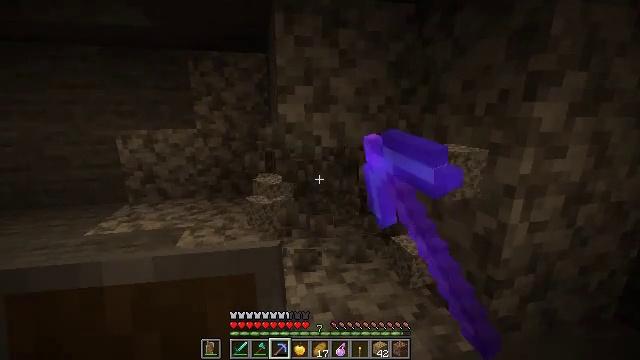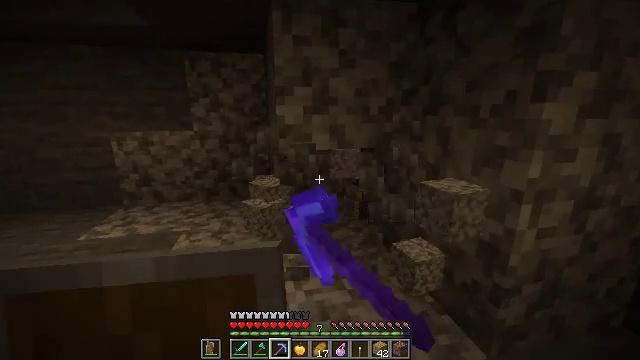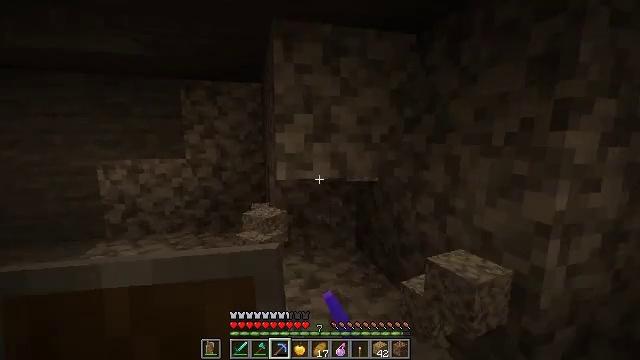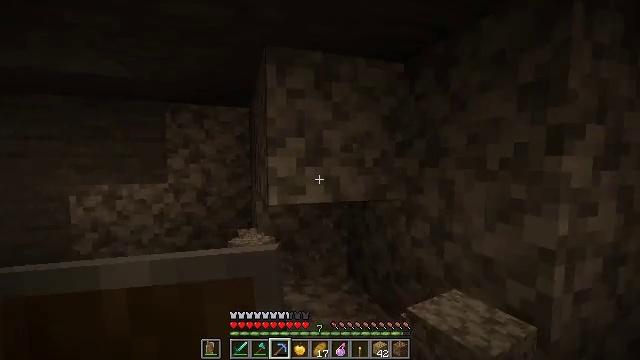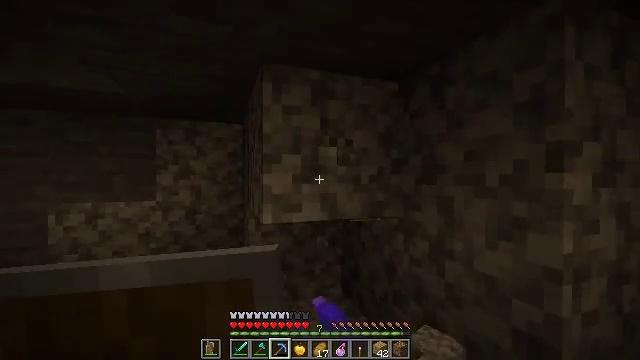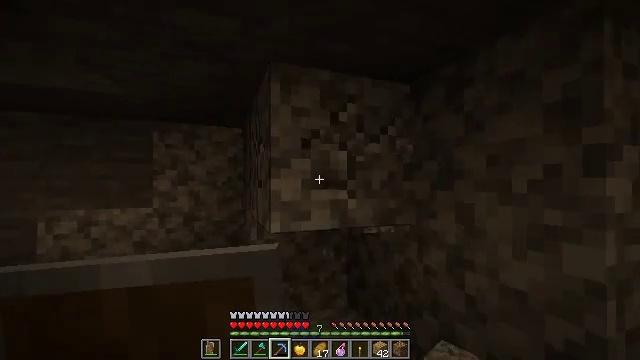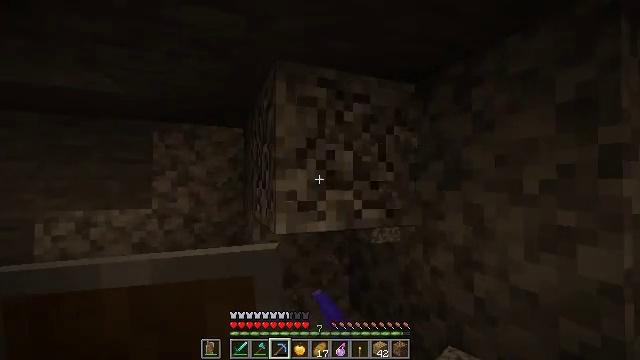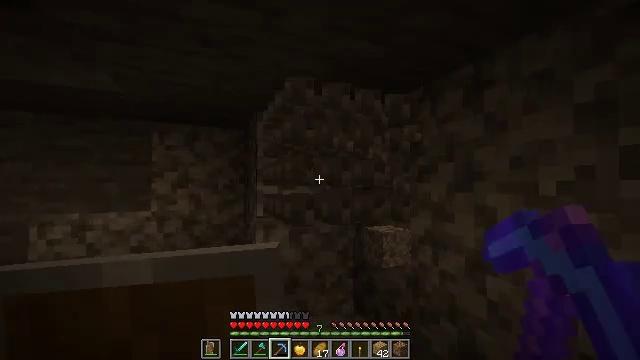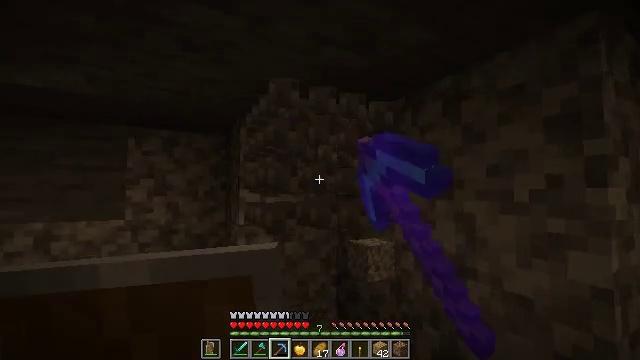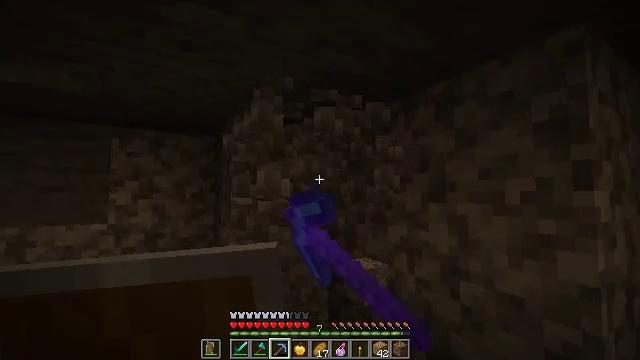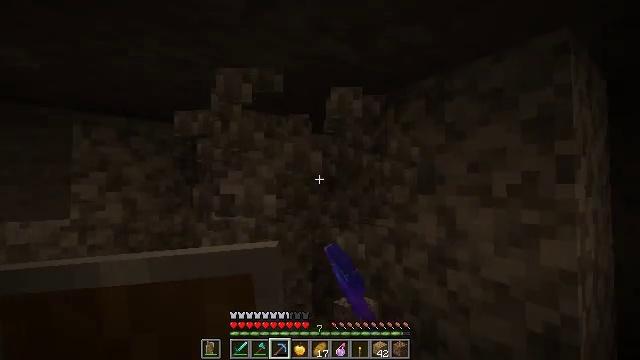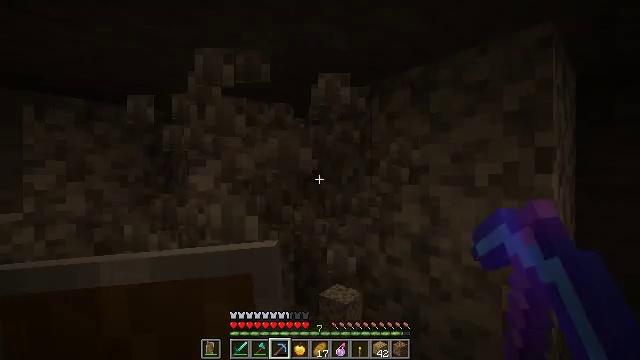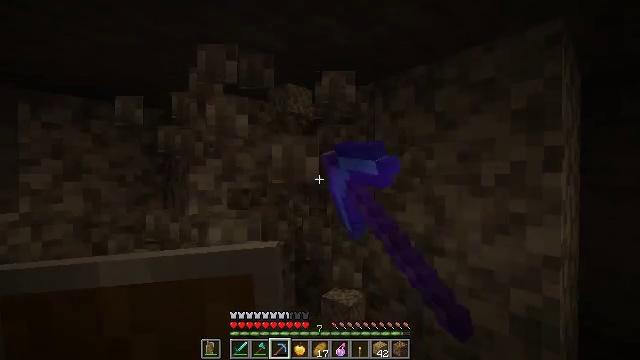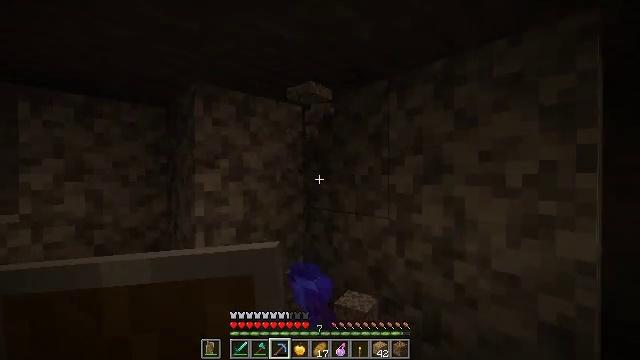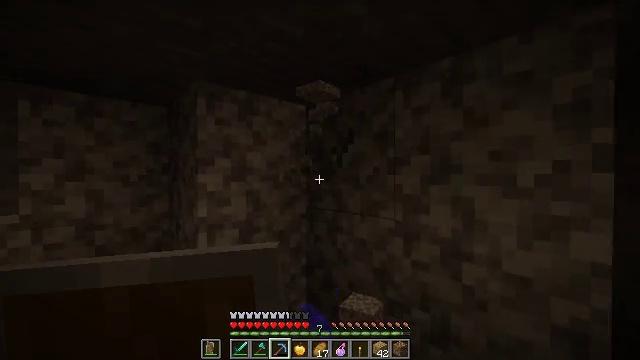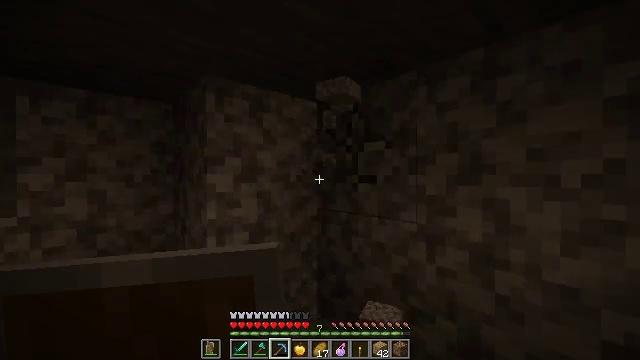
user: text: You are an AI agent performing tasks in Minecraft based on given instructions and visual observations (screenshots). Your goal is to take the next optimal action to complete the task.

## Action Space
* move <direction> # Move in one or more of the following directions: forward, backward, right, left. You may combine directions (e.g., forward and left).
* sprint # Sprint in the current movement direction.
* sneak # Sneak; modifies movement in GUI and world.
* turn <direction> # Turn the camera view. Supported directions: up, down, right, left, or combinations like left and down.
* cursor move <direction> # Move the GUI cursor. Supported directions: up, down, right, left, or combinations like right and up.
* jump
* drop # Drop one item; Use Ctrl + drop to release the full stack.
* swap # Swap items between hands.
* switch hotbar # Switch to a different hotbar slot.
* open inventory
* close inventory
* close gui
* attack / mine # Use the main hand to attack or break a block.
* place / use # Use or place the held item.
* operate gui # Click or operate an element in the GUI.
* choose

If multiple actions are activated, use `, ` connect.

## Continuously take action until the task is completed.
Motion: motion action
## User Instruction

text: Gather diorite by holding left button.
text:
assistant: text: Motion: move forward and move left, sneak, attack / mine
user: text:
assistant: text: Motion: move forward and move left, sneak, turn right and up, attack / mine
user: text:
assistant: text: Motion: move forward and move left, sneak, turn right and up, attack / mine
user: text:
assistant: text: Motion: move forward and move left, sneak, turn right and up, attack / mine
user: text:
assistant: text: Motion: move forward and move left, sneak, turn up, attack / mine
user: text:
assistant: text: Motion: move left, sneak, attack / mine
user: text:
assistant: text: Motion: move left, sneak, turn right, attack / mine
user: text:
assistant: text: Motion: move left, sneak, turn right and up, attack / mine
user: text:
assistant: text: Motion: move left, sneak, turn right, attack / mine
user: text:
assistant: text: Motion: move forward and move left, sneak, turn right and down, attack / mine
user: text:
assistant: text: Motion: move forward and move left, sneak, turn right and down, attack / mine
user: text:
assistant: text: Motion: move forward and move left, sneak, attack / mine
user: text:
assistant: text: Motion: move forward and move left, sneak, attack / mine
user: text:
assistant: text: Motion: move forward and move left, sneak, attack / mine
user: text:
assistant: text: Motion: move forward and move left, sneak, attack / mine
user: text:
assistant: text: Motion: move forward and move left, sneak, attack / mine
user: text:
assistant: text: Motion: move forward and move left, sneak, attack / mine
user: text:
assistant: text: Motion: move left, sneak, turn left, attack / mine
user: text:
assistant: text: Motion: move left, sneak, attack / mine
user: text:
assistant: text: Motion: move left, sneak, attack / mine
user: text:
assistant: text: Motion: move left, sneak, attack / mine
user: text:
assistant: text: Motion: move left, sneak, attack / mine
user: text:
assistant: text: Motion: move left, sneak, turn right and down, attack / mine
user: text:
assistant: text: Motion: move left, sneak, turn right and down, attack / mine
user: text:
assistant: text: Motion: move left, sneak, turn right and down, attack / mine
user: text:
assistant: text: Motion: move left, sneak, turn right and down, attack / mine
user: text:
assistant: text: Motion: move left, sneak, turn right and down, attack / mine
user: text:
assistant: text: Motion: move left, sneak, turn right and down, attack / mine
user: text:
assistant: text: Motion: move left, sneak, attack / mine
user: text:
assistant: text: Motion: move left, sneak, attack / mine